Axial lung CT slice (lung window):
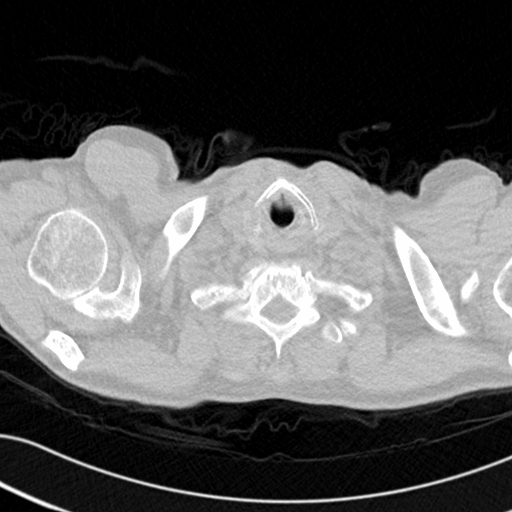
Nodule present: no